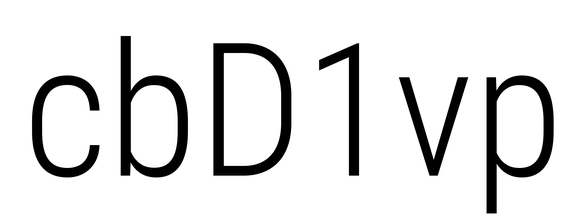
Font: Roboto_Condensed_Light